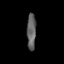
Tissue: skin
Cell type: T cells
Senescence score: 0.2568
Nuclear area (px): 320
Mean DAPI intensity: 96.912